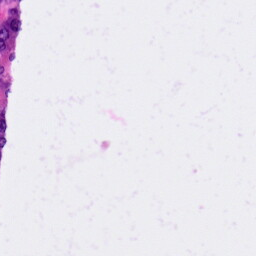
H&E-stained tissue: Pancreatic